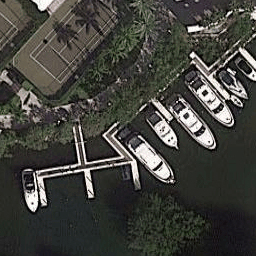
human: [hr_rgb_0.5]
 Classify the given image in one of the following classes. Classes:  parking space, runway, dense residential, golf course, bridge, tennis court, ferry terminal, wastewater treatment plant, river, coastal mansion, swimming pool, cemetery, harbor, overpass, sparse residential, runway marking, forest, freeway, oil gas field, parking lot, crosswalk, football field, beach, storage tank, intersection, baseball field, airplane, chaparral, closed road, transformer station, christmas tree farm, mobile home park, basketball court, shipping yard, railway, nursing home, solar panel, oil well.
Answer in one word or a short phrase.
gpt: harbor